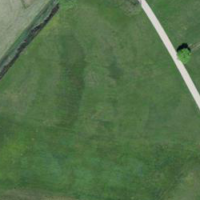
EUNIS habitat code: 23
Species observed at this site:
Anacamptis morio
Vicia cracca
Calopteryx splendens
Iris sibirica